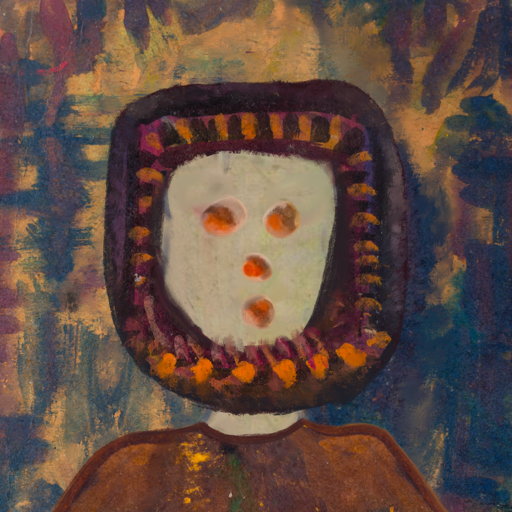
Background: InTheSun, Head And Neck Front: Hill_Girl, Face Front: Rupkatha, Bust: Comrade, Hair Front: Doll, Head Accessory: Blank, Second Necklace: Blank, Necklace: Blank, Baby: Blank